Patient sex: M
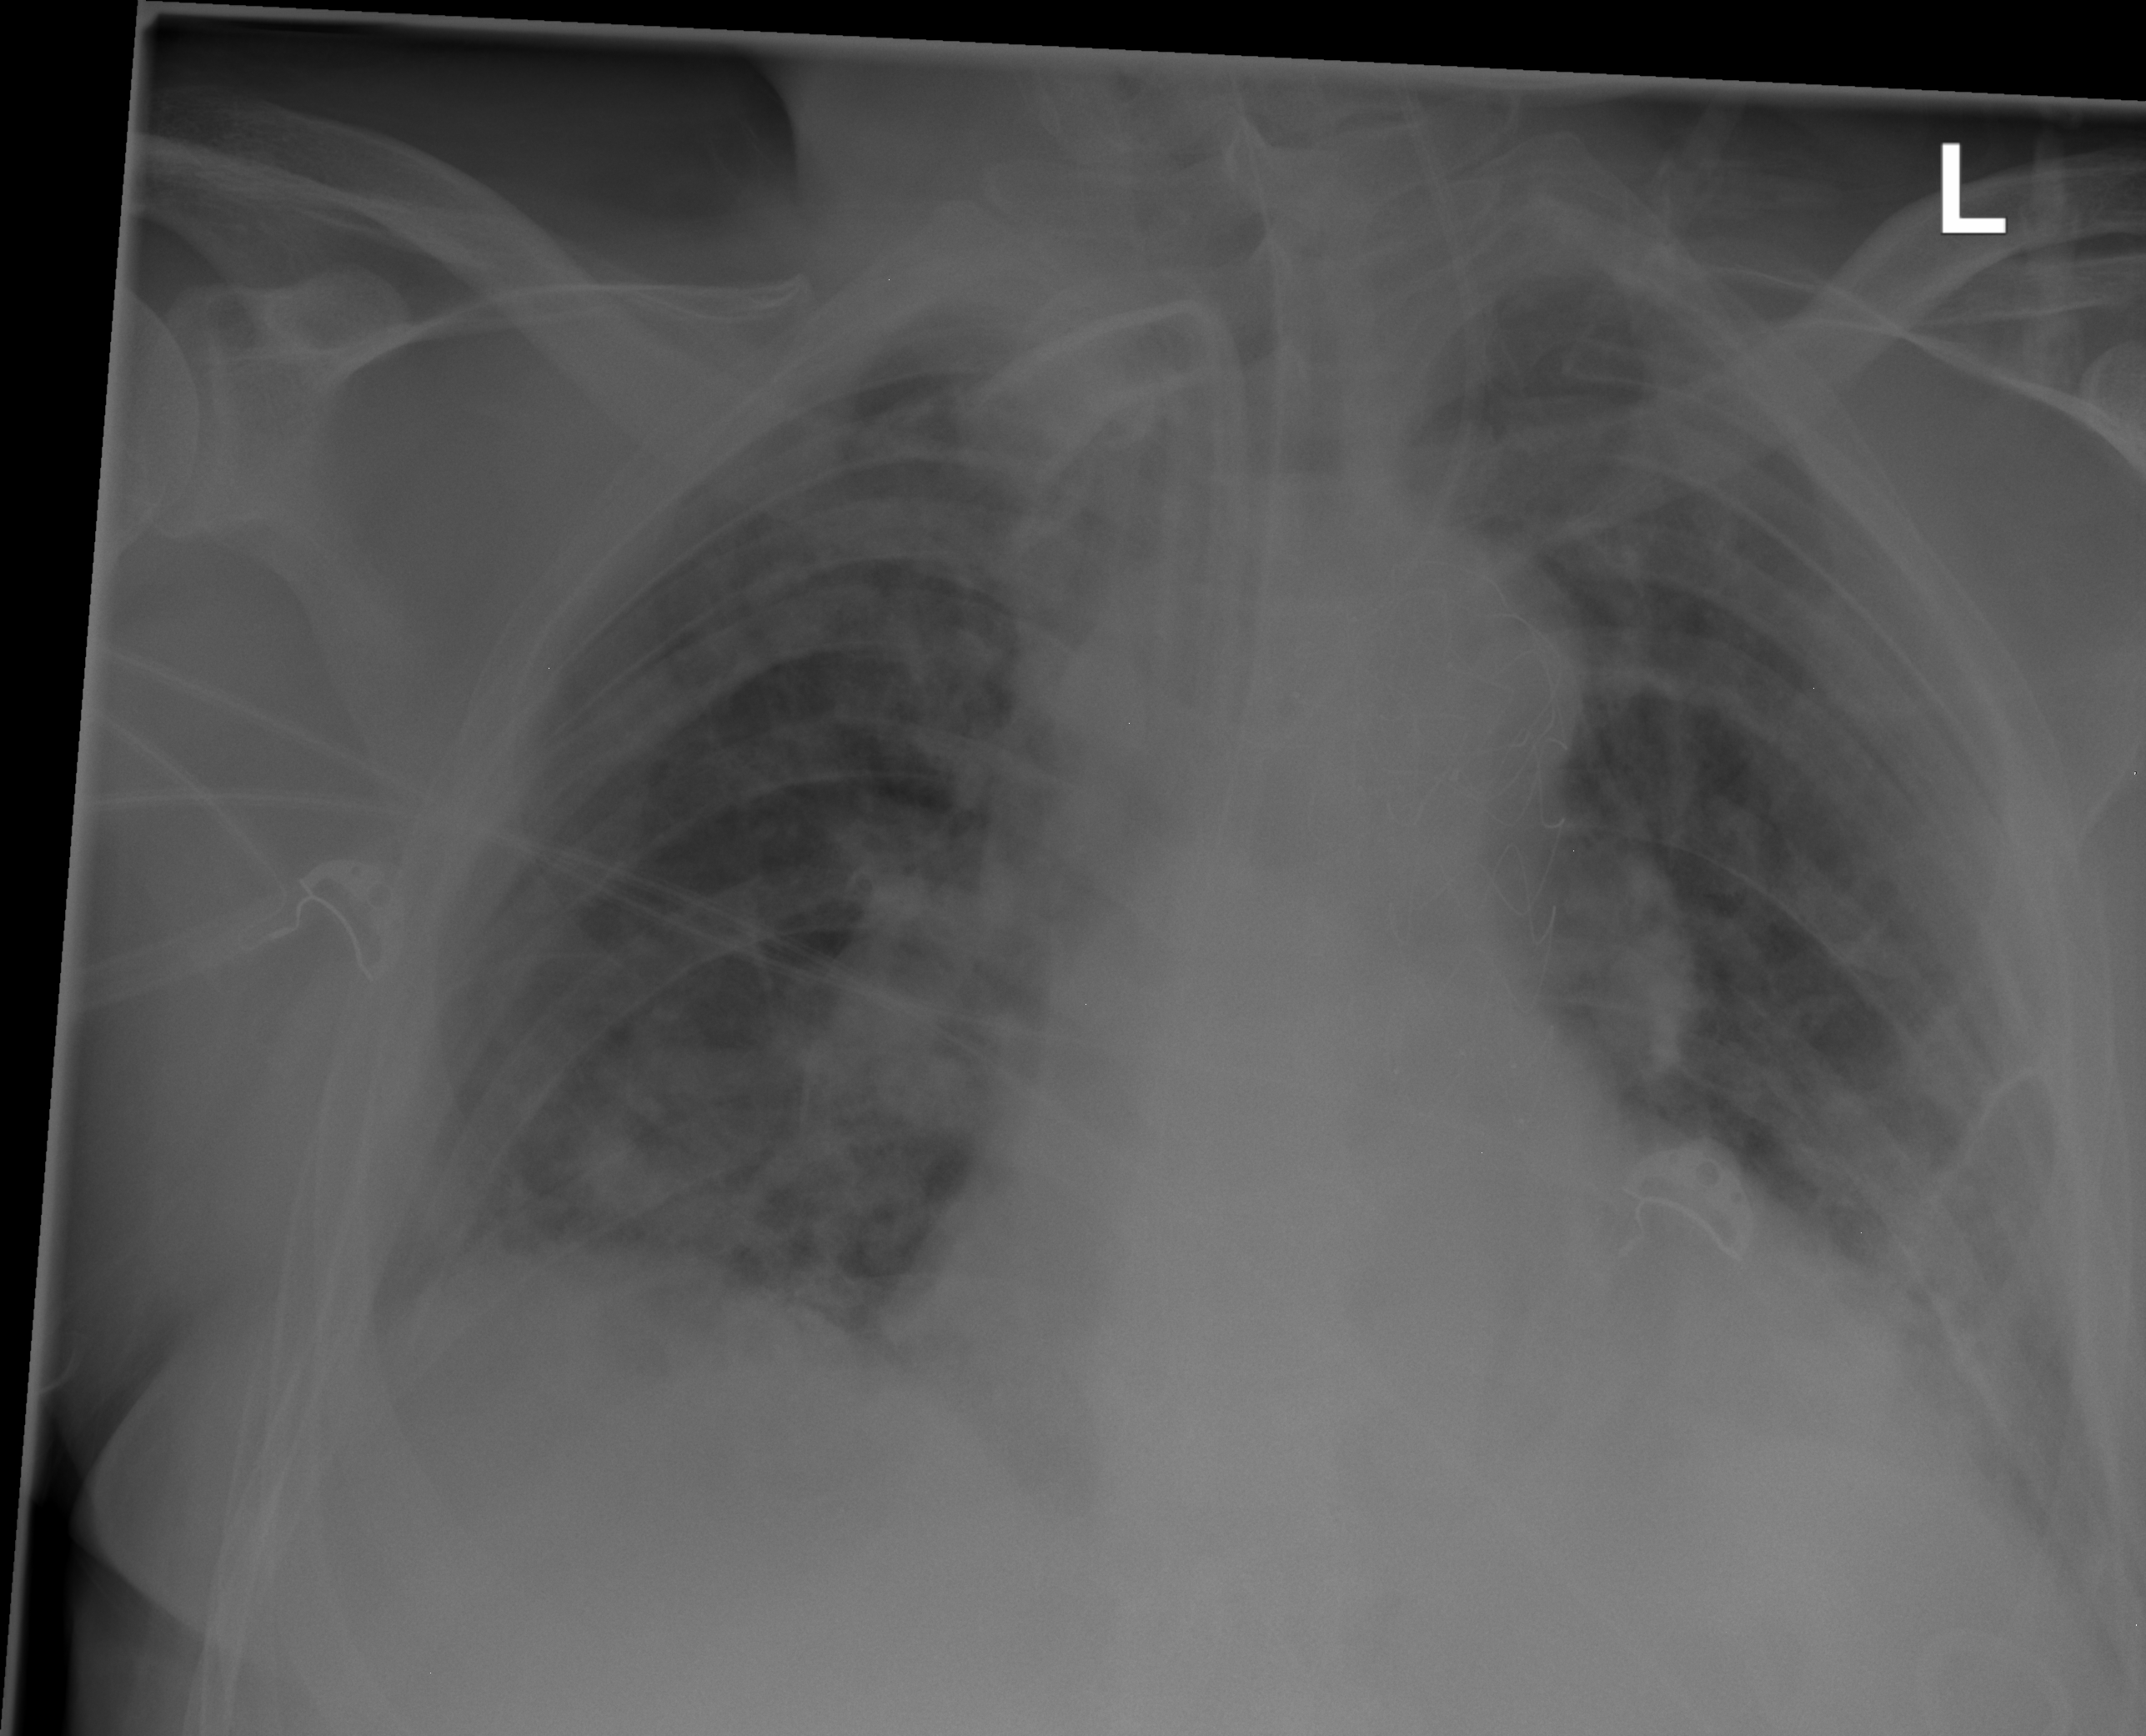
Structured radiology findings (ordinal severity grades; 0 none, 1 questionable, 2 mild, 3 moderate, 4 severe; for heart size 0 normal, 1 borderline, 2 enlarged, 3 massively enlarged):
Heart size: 2
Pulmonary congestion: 2
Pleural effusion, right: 0
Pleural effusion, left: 1
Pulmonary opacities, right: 2
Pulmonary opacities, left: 2
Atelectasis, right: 2
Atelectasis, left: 2